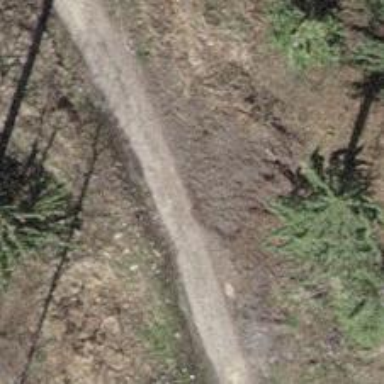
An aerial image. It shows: Compacted grade3 track used for forestry vehicles.